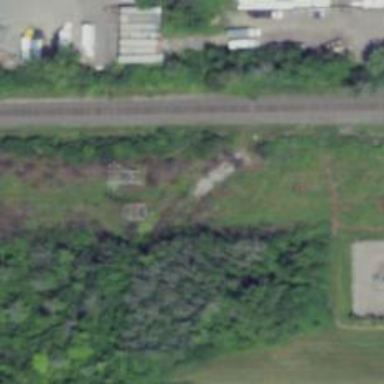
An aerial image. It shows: Abandoned railway.